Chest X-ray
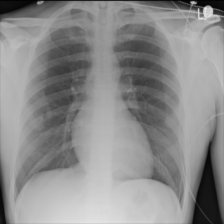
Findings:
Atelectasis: negative
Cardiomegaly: negative
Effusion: negative
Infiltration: negative
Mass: negative
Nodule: negative
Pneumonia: negative
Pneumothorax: negative
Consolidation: negative
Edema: negative
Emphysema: negative
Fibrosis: negative
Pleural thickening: negative
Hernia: negative